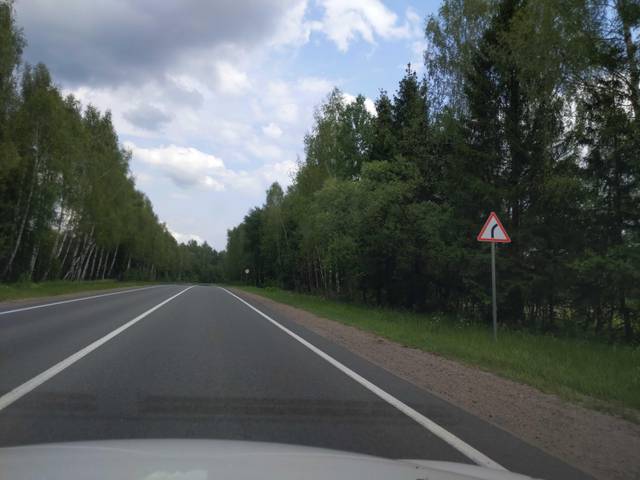
Region: Russia
Coordinates: 56.617, 36.646